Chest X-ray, PA view. Patient: 48 years old, sex F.
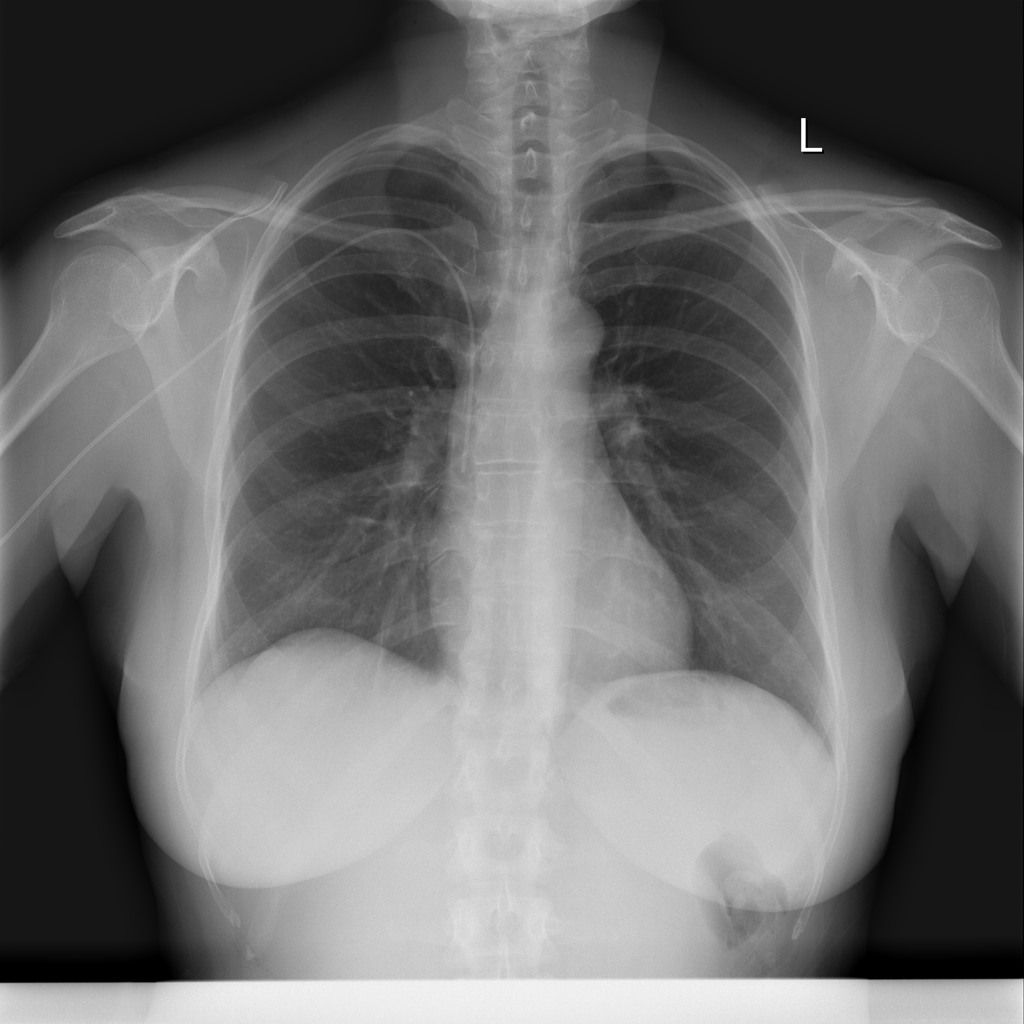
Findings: No Finding